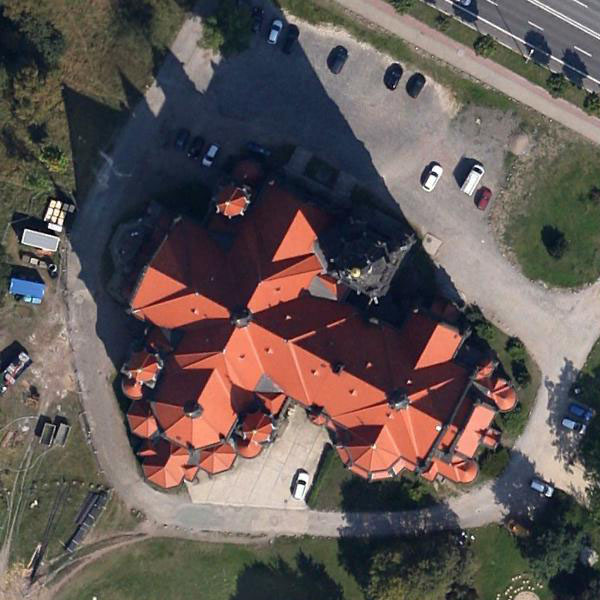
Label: Church